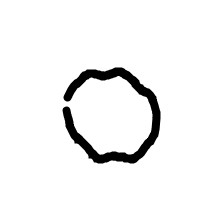
Shape: circle